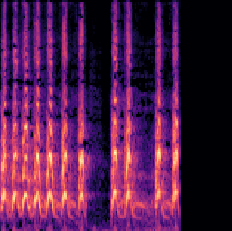
Sound class: Dog